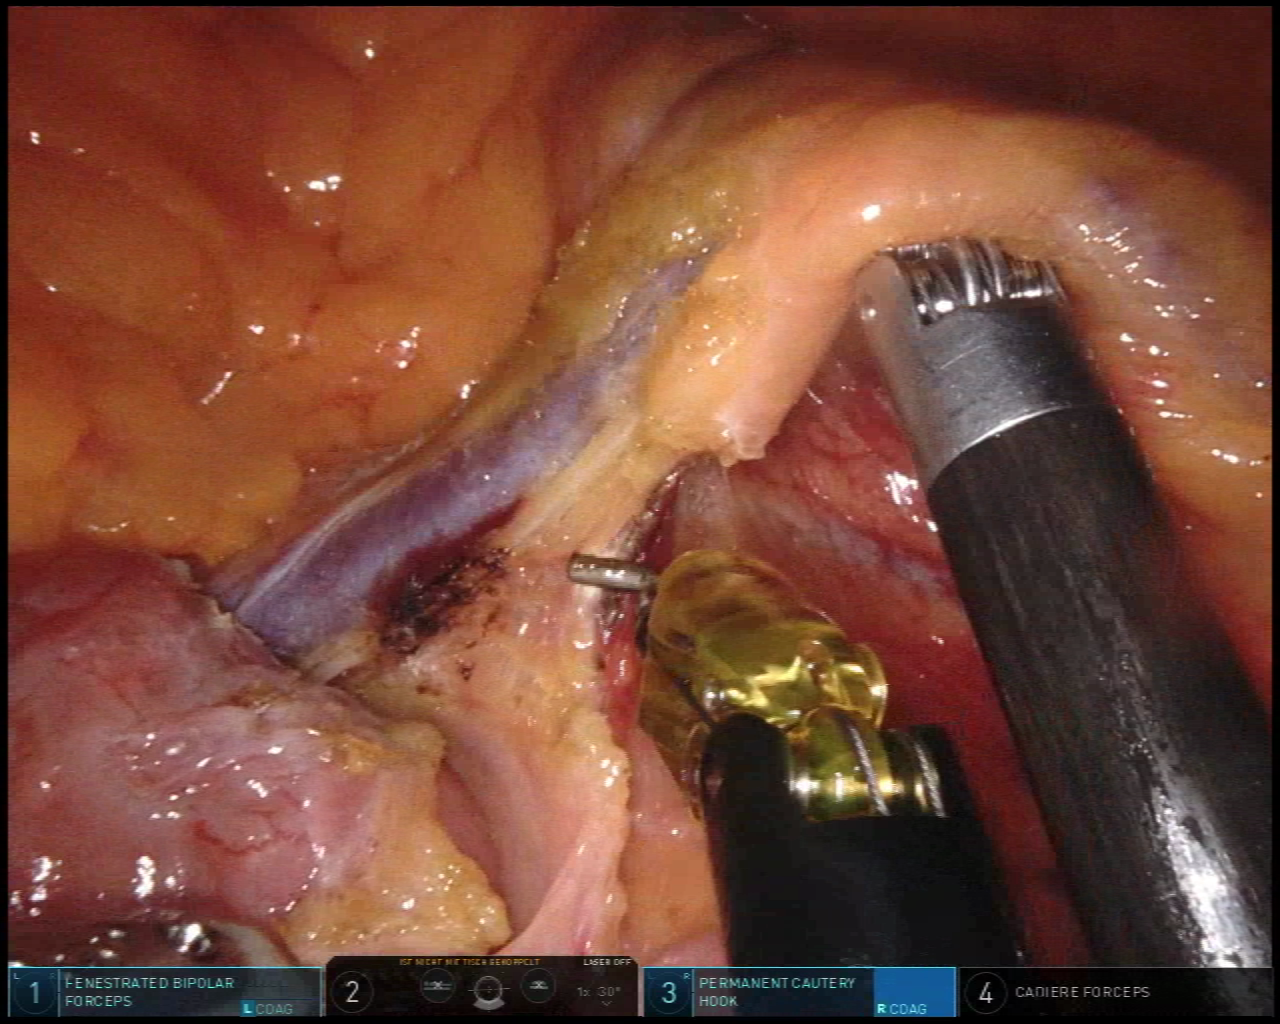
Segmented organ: intestinal_veins
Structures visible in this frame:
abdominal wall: no
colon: no
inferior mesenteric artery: no
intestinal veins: yes
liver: no
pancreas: no
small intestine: yes
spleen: no
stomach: no
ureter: no
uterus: no
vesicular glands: no